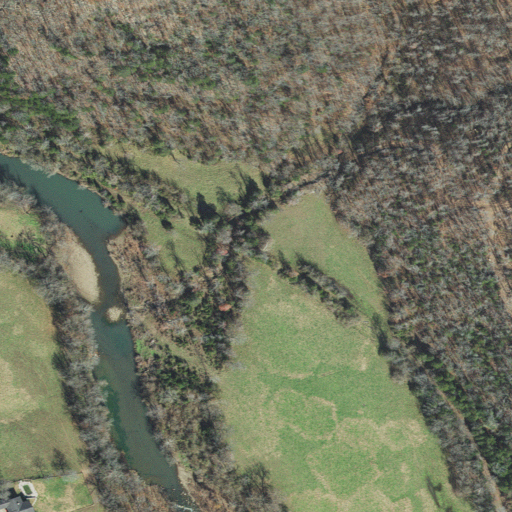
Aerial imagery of valley in Arkansas named Eadl Hollow containing deciduous forest, pasture, woody wetlands, mixed forest, and open development